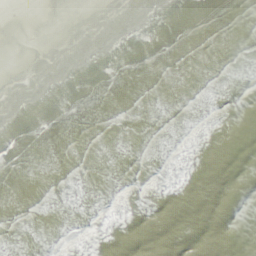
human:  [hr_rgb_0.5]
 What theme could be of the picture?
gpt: beach